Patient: sex M, age 85
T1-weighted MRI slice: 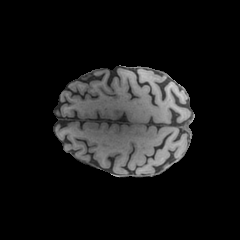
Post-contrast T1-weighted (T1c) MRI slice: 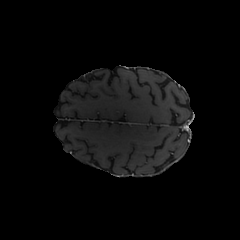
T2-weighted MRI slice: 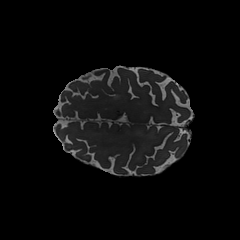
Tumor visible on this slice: yes
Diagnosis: Glioblastoma, IDH-wildtype
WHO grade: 4